Question: I have a user form in my ActiveAdmin to manage a series of Booleans to partition off parts of my application based on them being true or not. This works pretty well. But two of my User boolean fields are rendered in the ActiveAdmin user edit screen as select menus instead of tick boxes.
'''
form do |f|
f.inputs "Admin Details" do
...
f.input :super_admin, :label => "Super Administrator"
f.input :account_manager
f.input :sales_manager
f.input :general_manager
f.input :project_pipeline
f.input :sales
f.input :customers
f.input :products
f.input :price_lists
f.input :project_action_plans
f.input :projects
end
f.actions
'''
end

I am failing to understand why this is happening. All I want is the two boolean fields (which are stored as boolean in my Postgresql database) to act as boolean fields on the page.
Any ideas would be greatly appreciated.
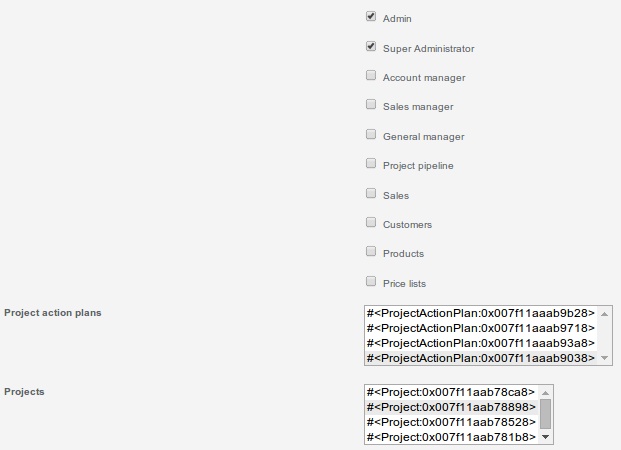
Answer: I have fixed this by renaming the boolean fields to "authenticate_projects", "authenticate_project_action_plans" etc etc.
Now they are working as boolean fields and I can check them etc.
It seems that they activerecord association was somehow being applied to the field in the simple_form active_admin view so must have been trying to return the users projects or users project action plans so I would have a collection being input and so it would try and default it to the select box. Obviously without specifying which field from the collection to use as the value it was giving the dreaded # or whatever it is. And not 'dreaded' but I seem to hit this wall a lot so it dreads me.